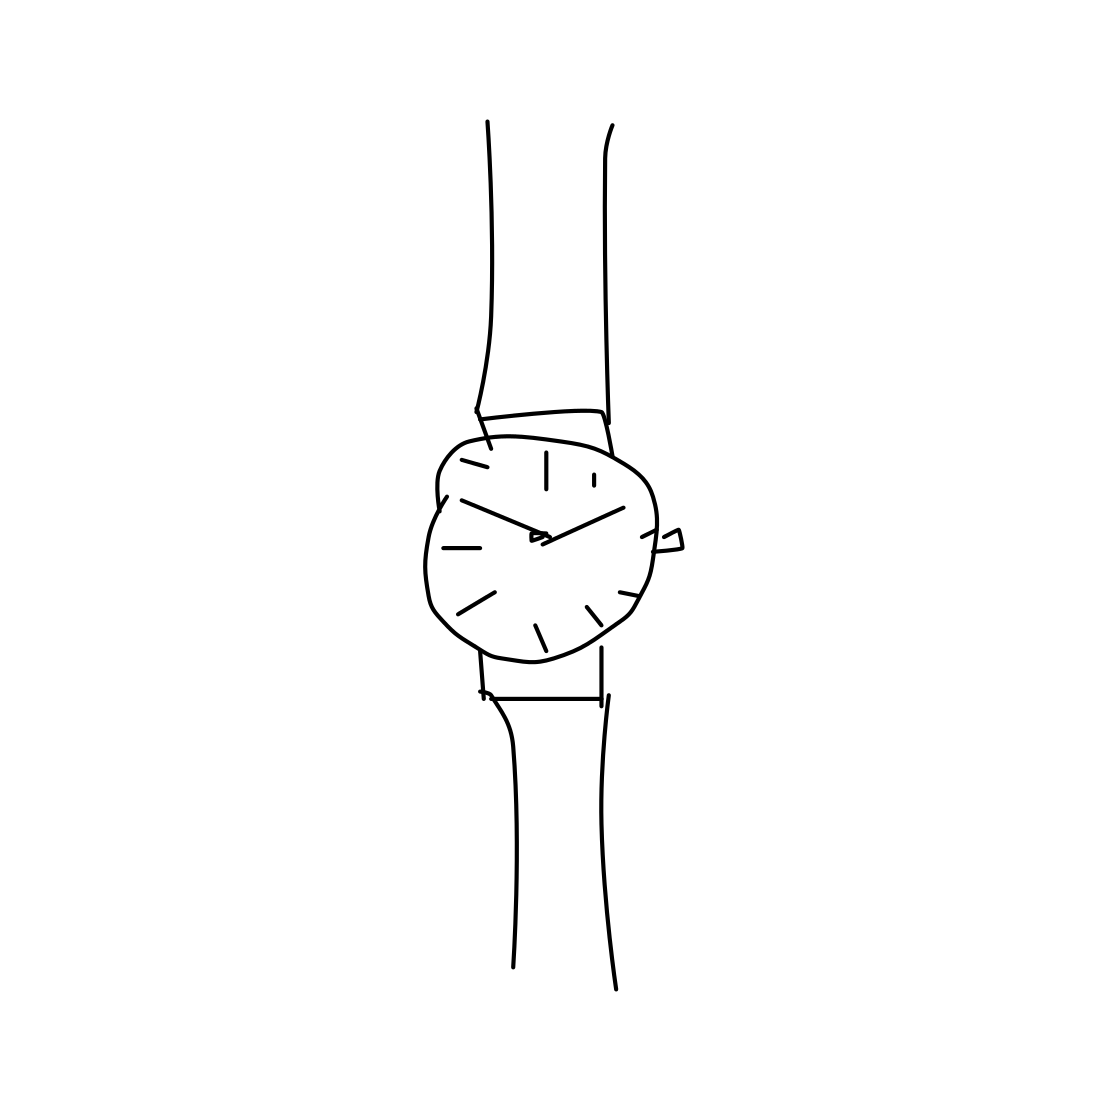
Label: wrist-watch